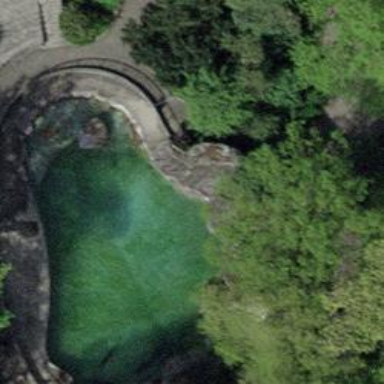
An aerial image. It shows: Natural water attraction.